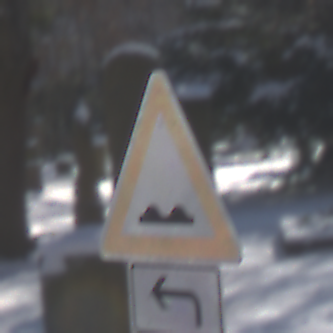
Verkehrszeichen: UnebeneFahrbahn
Zusatzzeichen unten: RichtungsangabeDurchPfeile2
Umgebung: Outdoor, Special
Tageszeit: MorningAfternoon
Wetter: Clear
Licht: Natural
Jahreszeit: Winter
Kontrast: HighContrast